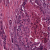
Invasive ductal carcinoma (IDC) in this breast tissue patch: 1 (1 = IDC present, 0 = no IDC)